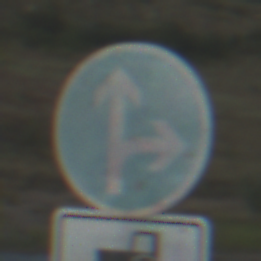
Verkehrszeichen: VorgeschriebeneFahrtrichtungGeradeausOderRechts
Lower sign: MehrspurigeFahrzeugeFrei8
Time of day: SunriseSunset
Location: Outdoor (RoadRail)
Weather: PartlyCloudy
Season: NotSpecified
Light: Natural